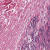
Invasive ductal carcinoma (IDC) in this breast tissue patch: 0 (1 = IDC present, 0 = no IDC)